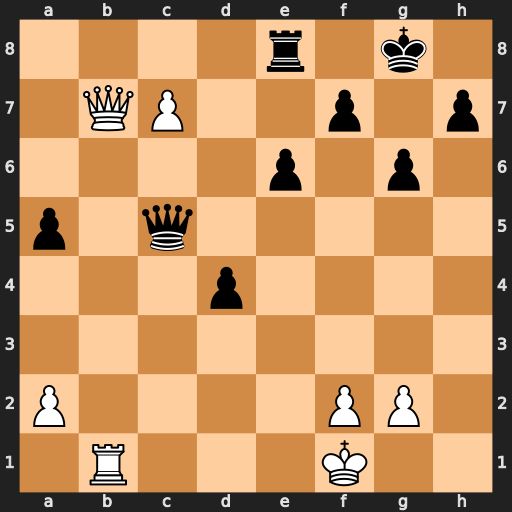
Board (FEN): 4r1k1/1QP2p1p/4p1p1/p1q5/3p4/8/P4PP1/1R3K2
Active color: w
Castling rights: -
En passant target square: -
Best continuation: Qb5 Qxc7 Qxe8+